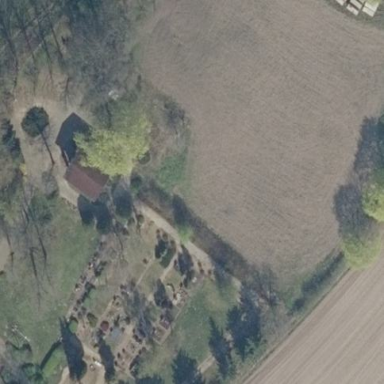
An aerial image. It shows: Grave yard.